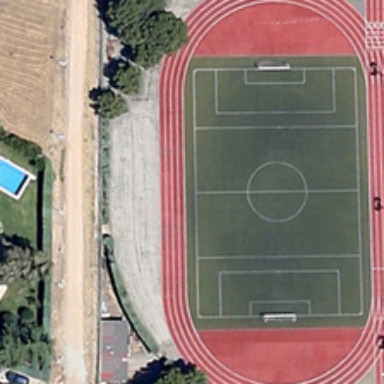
A playground is near several sparse green trees .